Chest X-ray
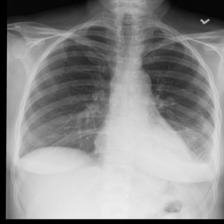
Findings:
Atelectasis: positive
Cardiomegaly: negative
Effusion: positive
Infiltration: negative
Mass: negative
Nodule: negative
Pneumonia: negative
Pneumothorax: negative
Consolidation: negative
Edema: negative
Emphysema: negative
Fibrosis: negative
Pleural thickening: negative
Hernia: negative